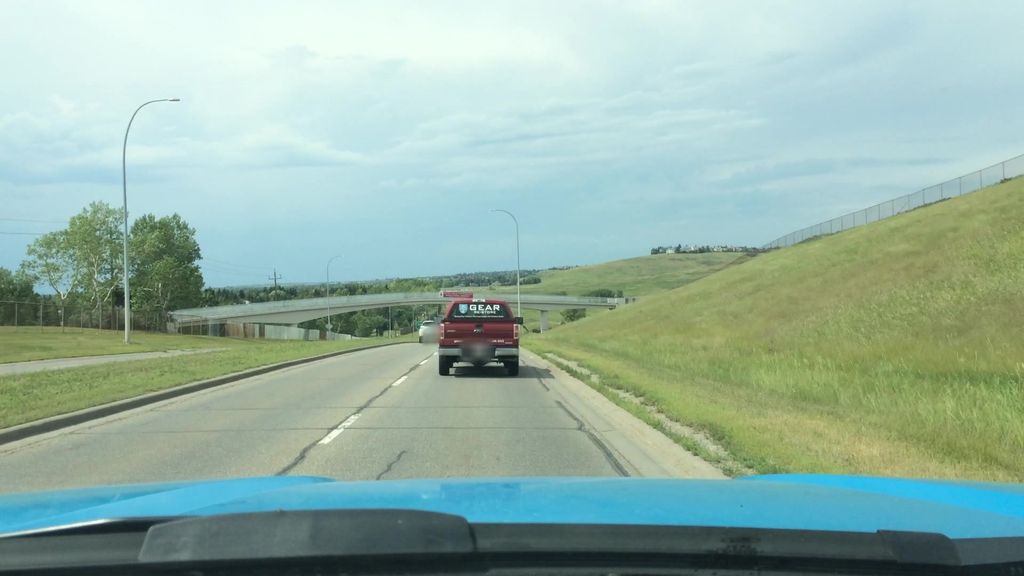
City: calgary